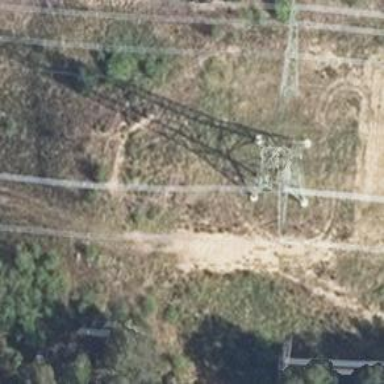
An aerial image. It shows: Historic power tower.